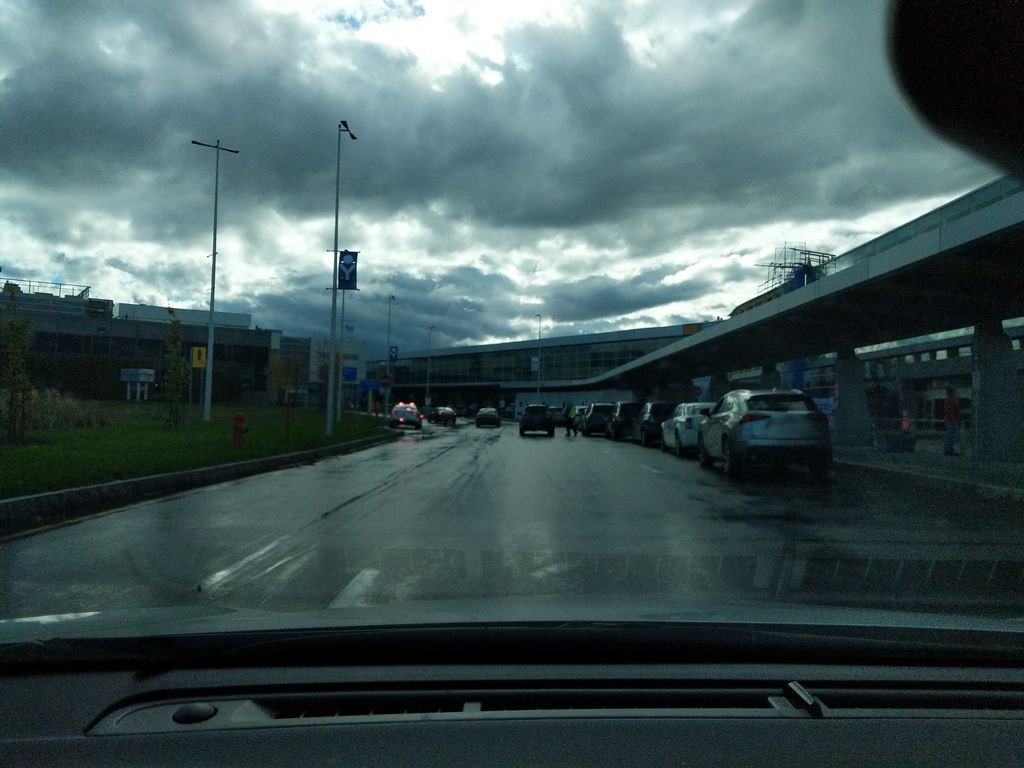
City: quebec_city